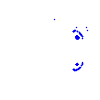
Particle: electron